Interaction volume radius: 10 \u00c5
Interaction volume height: 35 \u00c5
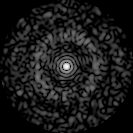
Disorder parameter: 0.8226